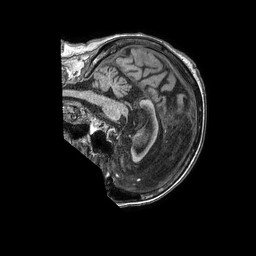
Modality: T1w
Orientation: sagittal
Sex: female
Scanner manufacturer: philips
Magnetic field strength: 1.5 T
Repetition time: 0.007529 s
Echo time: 0.003417 s